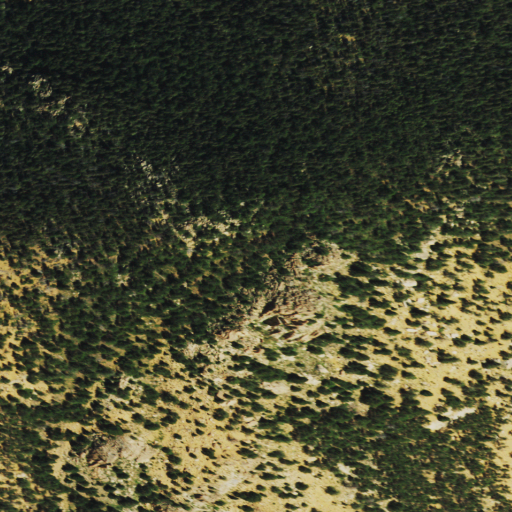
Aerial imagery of mountain in Colorado named Kineo Mountain containing evergreen forest, shrub, and grassland